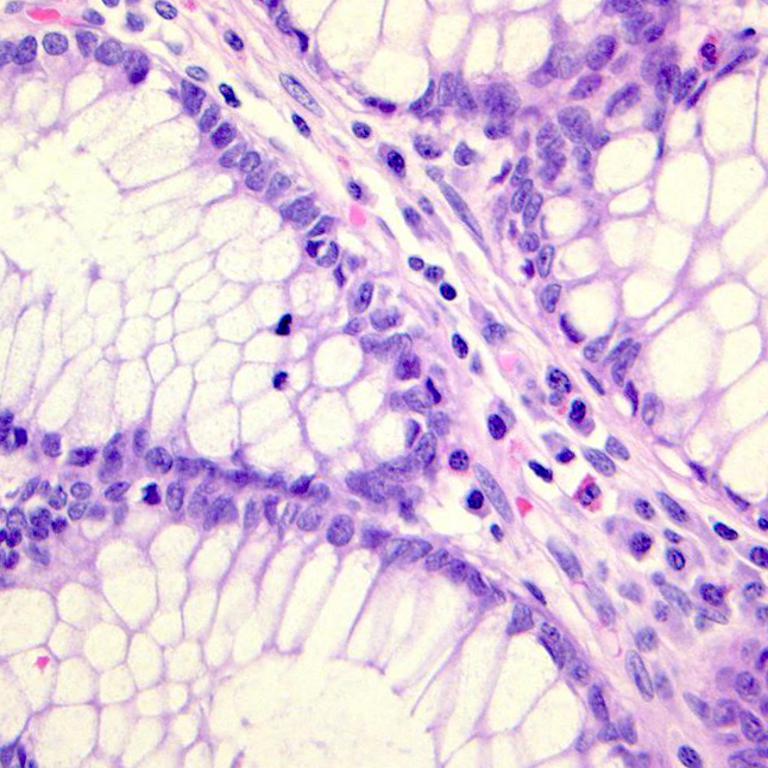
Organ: colon
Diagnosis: benign